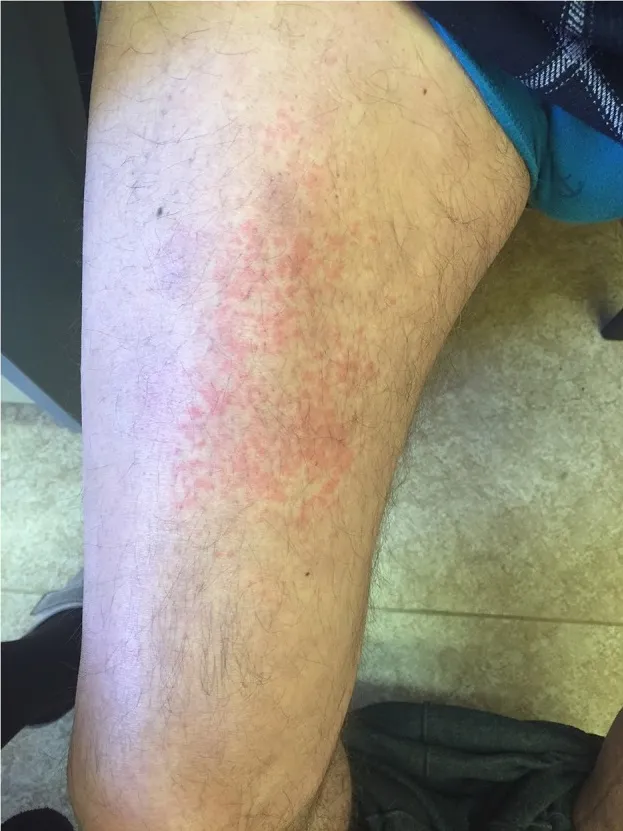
Skin rash in patient II/2.
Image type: medical_photograph (skin_photograph)